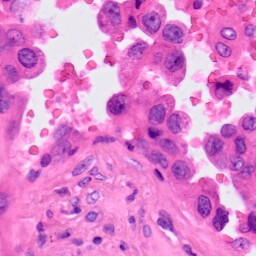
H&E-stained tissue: Lung